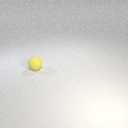
small yellow rubber sphere